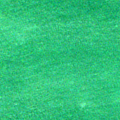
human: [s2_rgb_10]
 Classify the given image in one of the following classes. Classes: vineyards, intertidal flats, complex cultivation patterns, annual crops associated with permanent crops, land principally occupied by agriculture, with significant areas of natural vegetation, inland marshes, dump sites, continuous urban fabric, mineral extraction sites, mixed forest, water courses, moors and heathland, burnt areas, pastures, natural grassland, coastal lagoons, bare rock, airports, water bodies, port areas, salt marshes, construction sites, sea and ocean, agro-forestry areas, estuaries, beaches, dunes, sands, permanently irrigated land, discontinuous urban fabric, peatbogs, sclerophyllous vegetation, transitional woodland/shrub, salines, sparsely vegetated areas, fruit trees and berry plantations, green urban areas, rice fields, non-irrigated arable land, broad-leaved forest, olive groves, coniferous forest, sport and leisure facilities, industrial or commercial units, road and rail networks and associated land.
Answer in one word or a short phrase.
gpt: sea and ocean